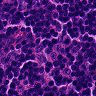
Metastatic tissue present: no